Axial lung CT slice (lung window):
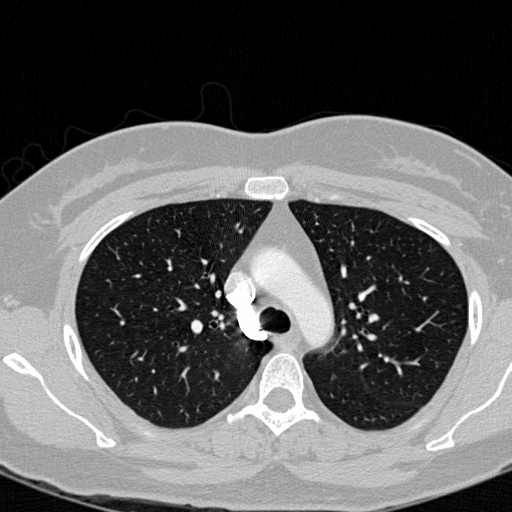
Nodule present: no